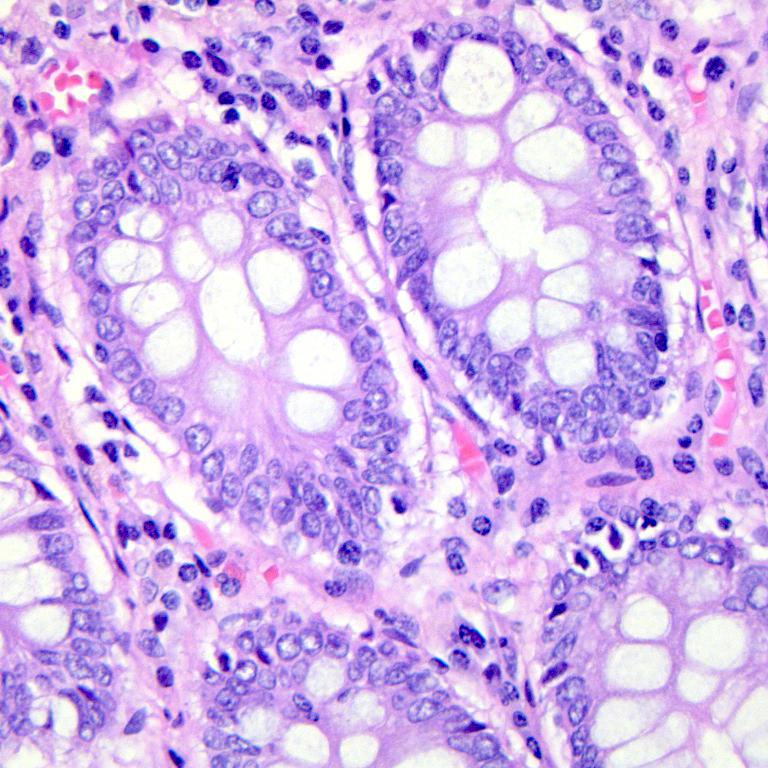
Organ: colon
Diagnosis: benign